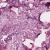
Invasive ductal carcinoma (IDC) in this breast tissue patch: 0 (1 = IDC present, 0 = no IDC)